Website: slack
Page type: billing-address
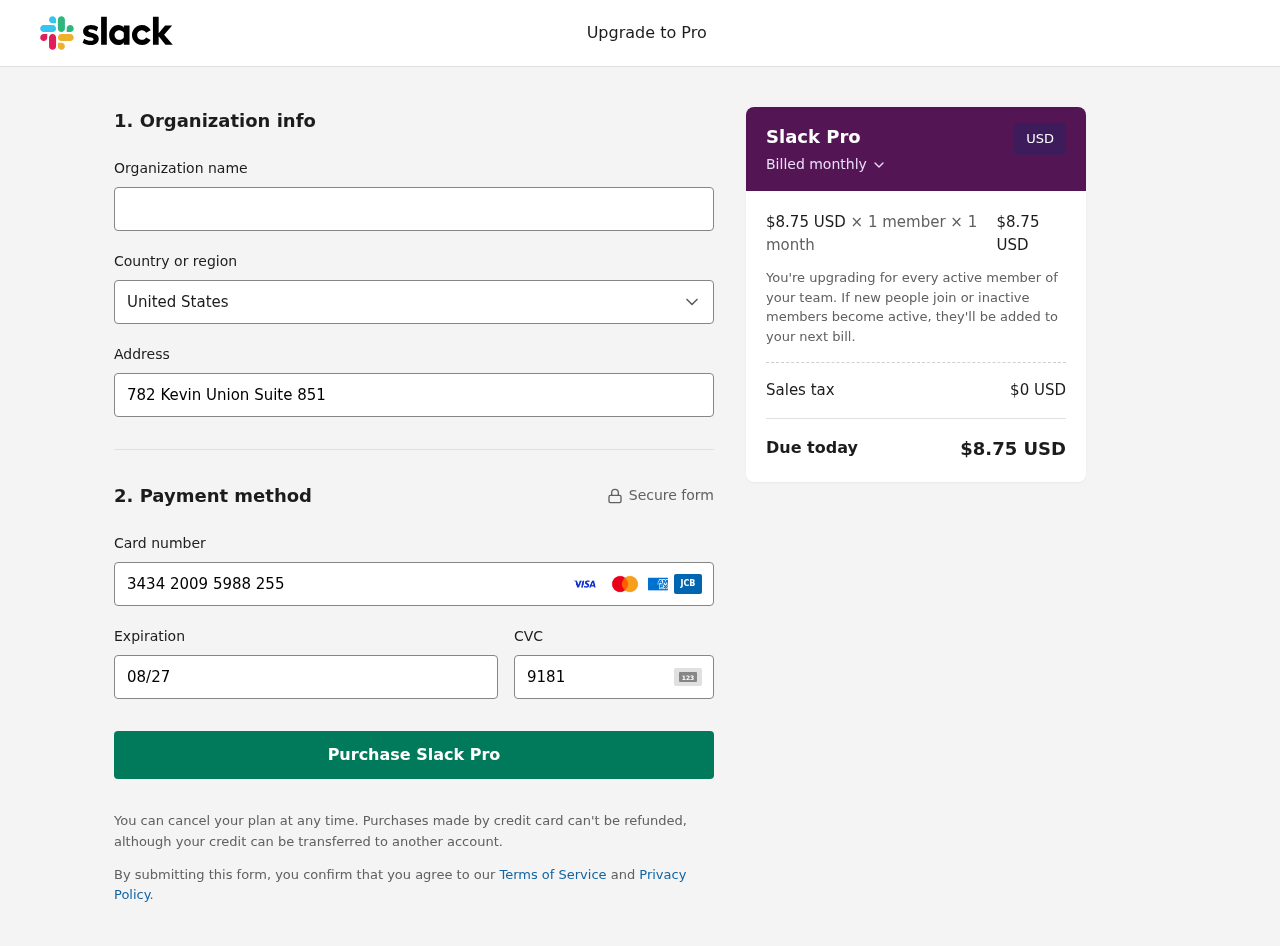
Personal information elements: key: PII_CARD_CVV
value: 9181
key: PII_CARD_EXPIRY
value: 08/27
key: PII_CARD_NUMBER
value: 3434 2009 5988 255
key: PII_COUNTRY
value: United States
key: PII_STREET
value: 782 Kevin Union Suite 851
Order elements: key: ORDER_PRICE_PER_MEMBER
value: $8.75 USD
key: ORDER_MEMBER_COUNT
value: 1
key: ORDER_MONTH_COUNT
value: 1
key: ORDER_SUBTOTAL
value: $8.75 USD
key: ORDER_TAX
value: $0
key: ORDER_TOTAL
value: $8.75 USD